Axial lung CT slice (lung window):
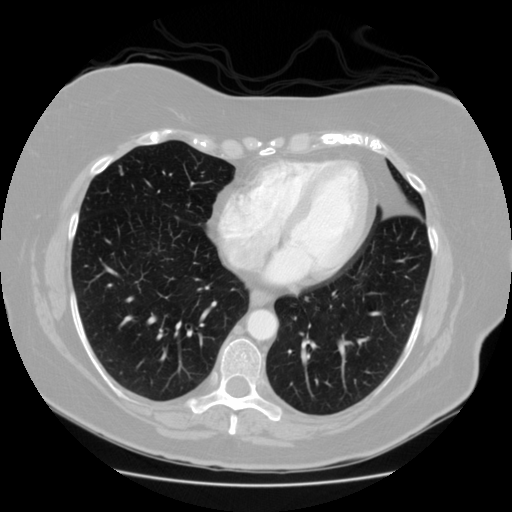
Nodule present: no